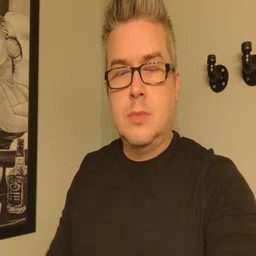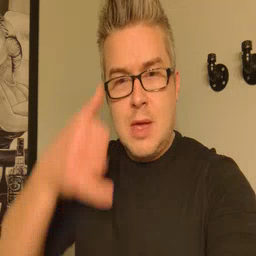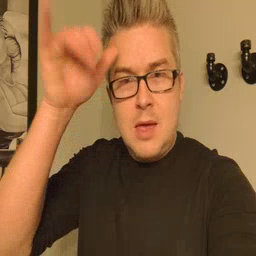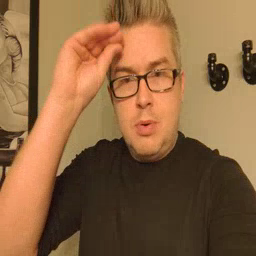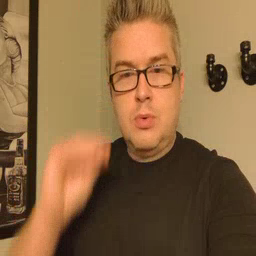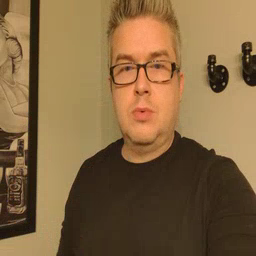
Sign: cowboy